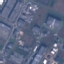
Land use / land cover: Industrial